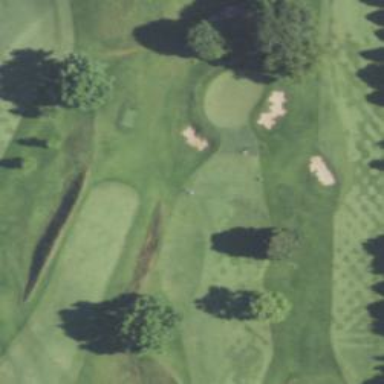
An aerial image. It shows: Scenic golf fairway.